Question:
I have published my app in Google Console and I contact google developer help desk and I upload new jks on google console, I try generate with new jks and I have this error
How To Resolve This?
I tried different alias name but I couldn't solve may be I forgot alias name but I am sure its name key0 ..
'''
Something went wrong with the encryption tool
java.lang.NullPointerException: No key for alias: key0
at com.google.wireless.android.vending.developer.signing.tools.extern.export.Utils.checkNotNull(Utils.java:55)
at com.google.wireless.android.vending.developer.signing.tools.extern.export.KeystoreHelper.extractPrivateKey(KeystoreHelper.java:56)
at com.google.wireless.android.vending.developer.signing.tools.extern.export.KeystoreHelper.getPrivateKey(KeystoreHelper.java:35)
at com.google.wireless.android.vending.developer.signing.tools.extern.export.ExportEncryptedPrivateKeyTool.run(ExportEncryptedPrivateKeyTool.java:98)
at org.jetbrains.android.exportSignedPackage.ExportSignedPackageWizard$2.run(ExportSignedPackageWizard.java:232)
at com.intellij.openapi.progress.impl.CoreProgressManager$TaskRunnable.run(CoreProgressManager.java:736)
at com.intellij.openapi.progress.impl.CoreProgressManager.lambda$runProcess$1(CoreProgressManager.java:157)
at com.intellij.openapi.progress.impl.CoreProgressManager.registerIndicatorAndRun(CoreProgressManager.java:580)
at com.intellij.openapi.progress.impl.CoreProgressManager.executeProcessUnderProgress(CoreProgressManager.java:525)
at com.intellij.openapi.progress.impl.ProgressManagerImpl.executeProcessUnderProgress(ProgressManagerImpl.java:85)
at com.intellij.openapi.progress.impl.CoreProgressManager.runProcess(CoreProgressManager.java:144)
at com.intellij.openapi.progress.impl.CoreProgressManager$4.run(CoreProgressManager.java:395)
at com.intellij.openapi.application.impl.ApplicationImpl$1.run(ApplicationImpl.java:314)
at java.util.concurrent.Executors$RunnableAdapter.call(Executors.java:511)
at java.util.concurrent.FutureTask.run(FutureTask.java:266)
at java.util.concurrent.ThreadPoolExecutor.runWorker(ThreadPoolExecutor.java:1142)
at java.util.concurrent.ThreadPoolExecutor$Worker.run(ThreadPoolExecutor.java:617)
at java.lang.Thread.run(Thread.java:745)
'''
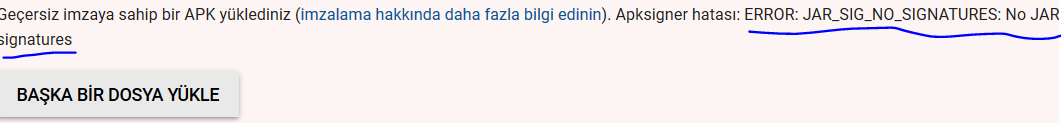
Answer: You can list all certificates in the keystore like
on Linux
'keytool -list -v -keystore keystore.jks | grep "Alias name\|Creation date"'
on Windows
'keytool -list -v -keystore keystore.jks | findstr "Alias Creation"'